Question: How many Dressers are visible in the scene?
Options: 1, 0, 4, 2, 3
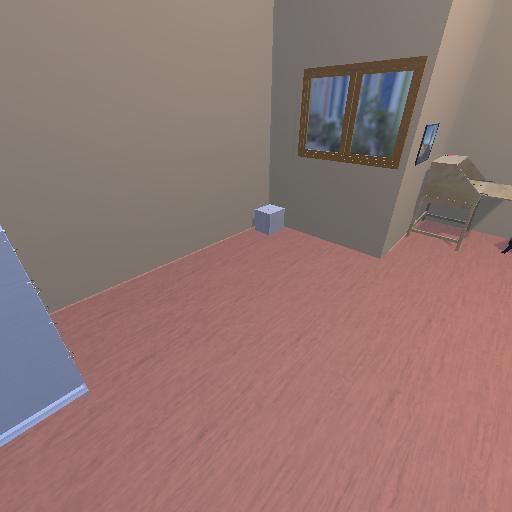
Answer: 1